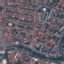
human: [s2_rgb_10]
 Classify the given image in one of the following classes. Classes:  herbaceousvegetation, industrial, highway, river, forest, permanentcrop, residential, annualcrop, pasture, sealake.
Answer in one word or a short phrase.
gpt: Residential